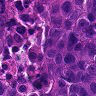
Metastatic tissue present: yes